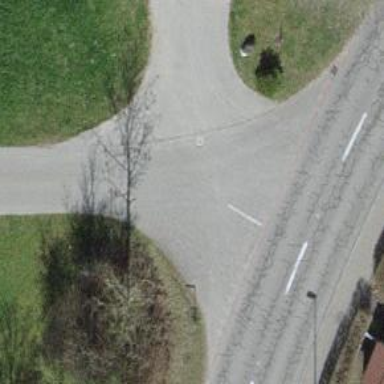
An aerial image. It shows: Residential road.